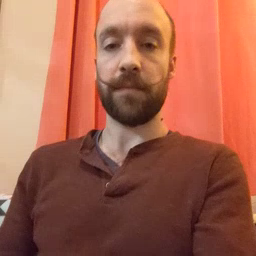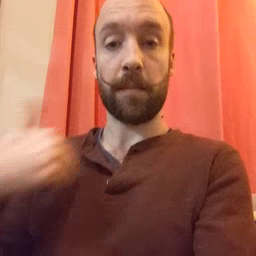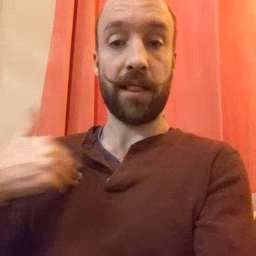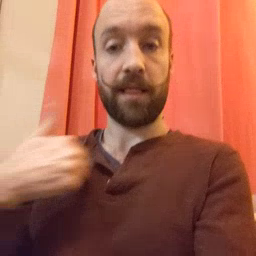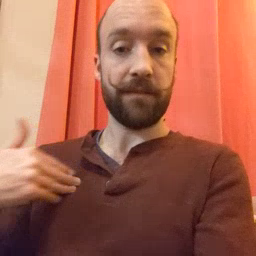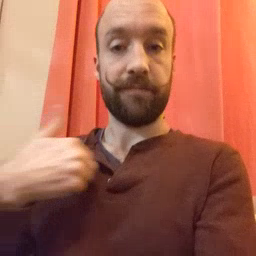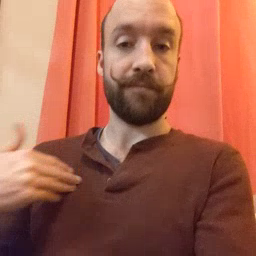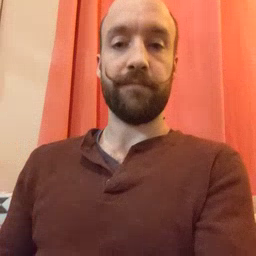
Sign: animal